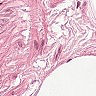
Metastatic tissue present: no